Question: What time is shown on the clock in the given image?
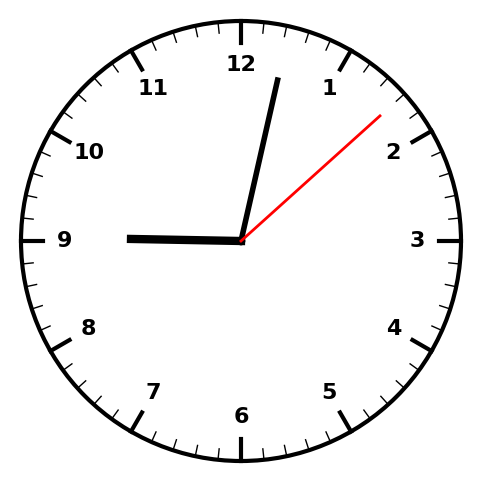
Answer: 09:02:08